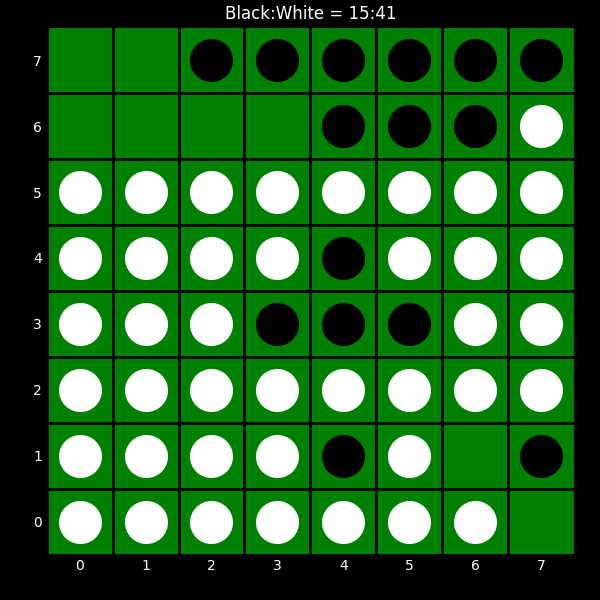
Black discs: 15
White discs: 41